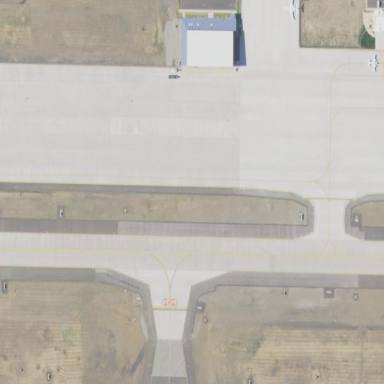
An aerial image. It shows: Apron at the airport.